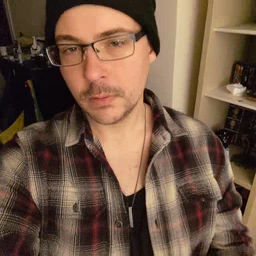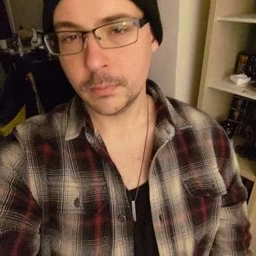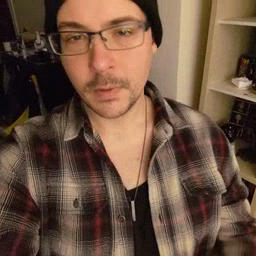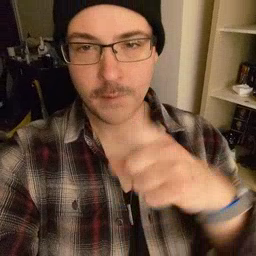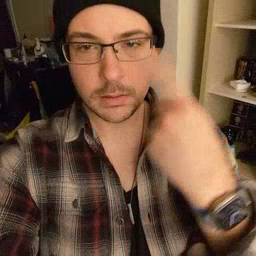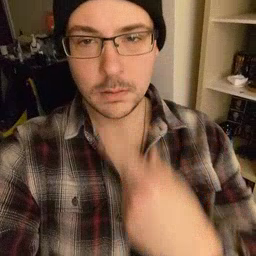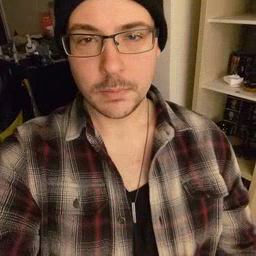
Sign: face